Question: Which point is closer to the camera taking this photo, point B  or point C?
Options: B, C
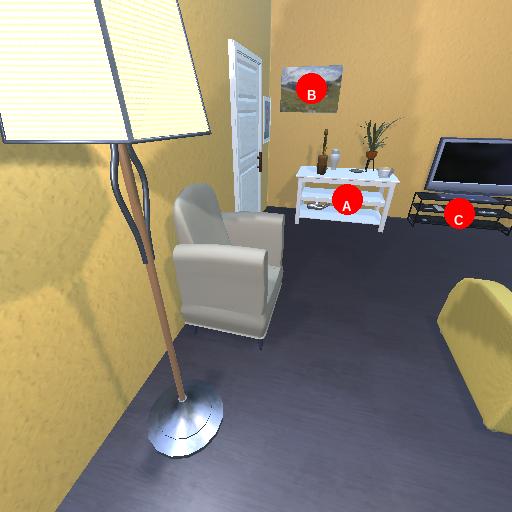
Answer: B